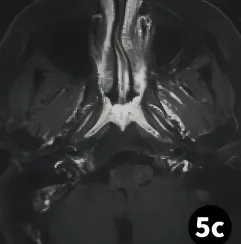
Surgical treatment of a glioma of the ventral medulla. (Case 4). Preoperative MR scan.
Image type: radiology (mri)